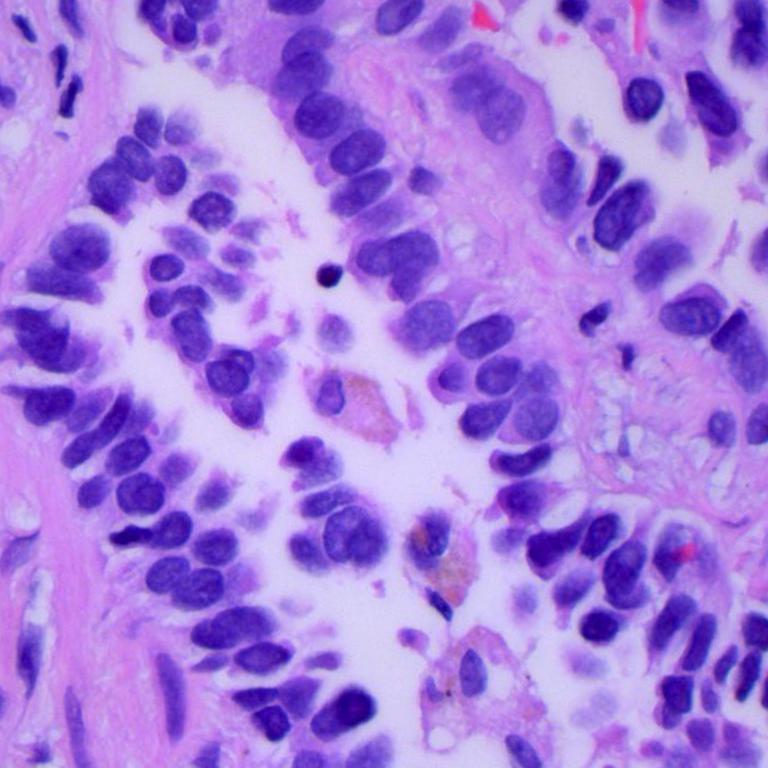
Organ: lung
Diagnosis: adenocarcinomas